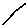
Label: line